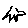
Label: star